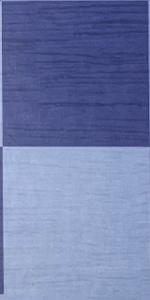
Label: Empty